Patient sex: M
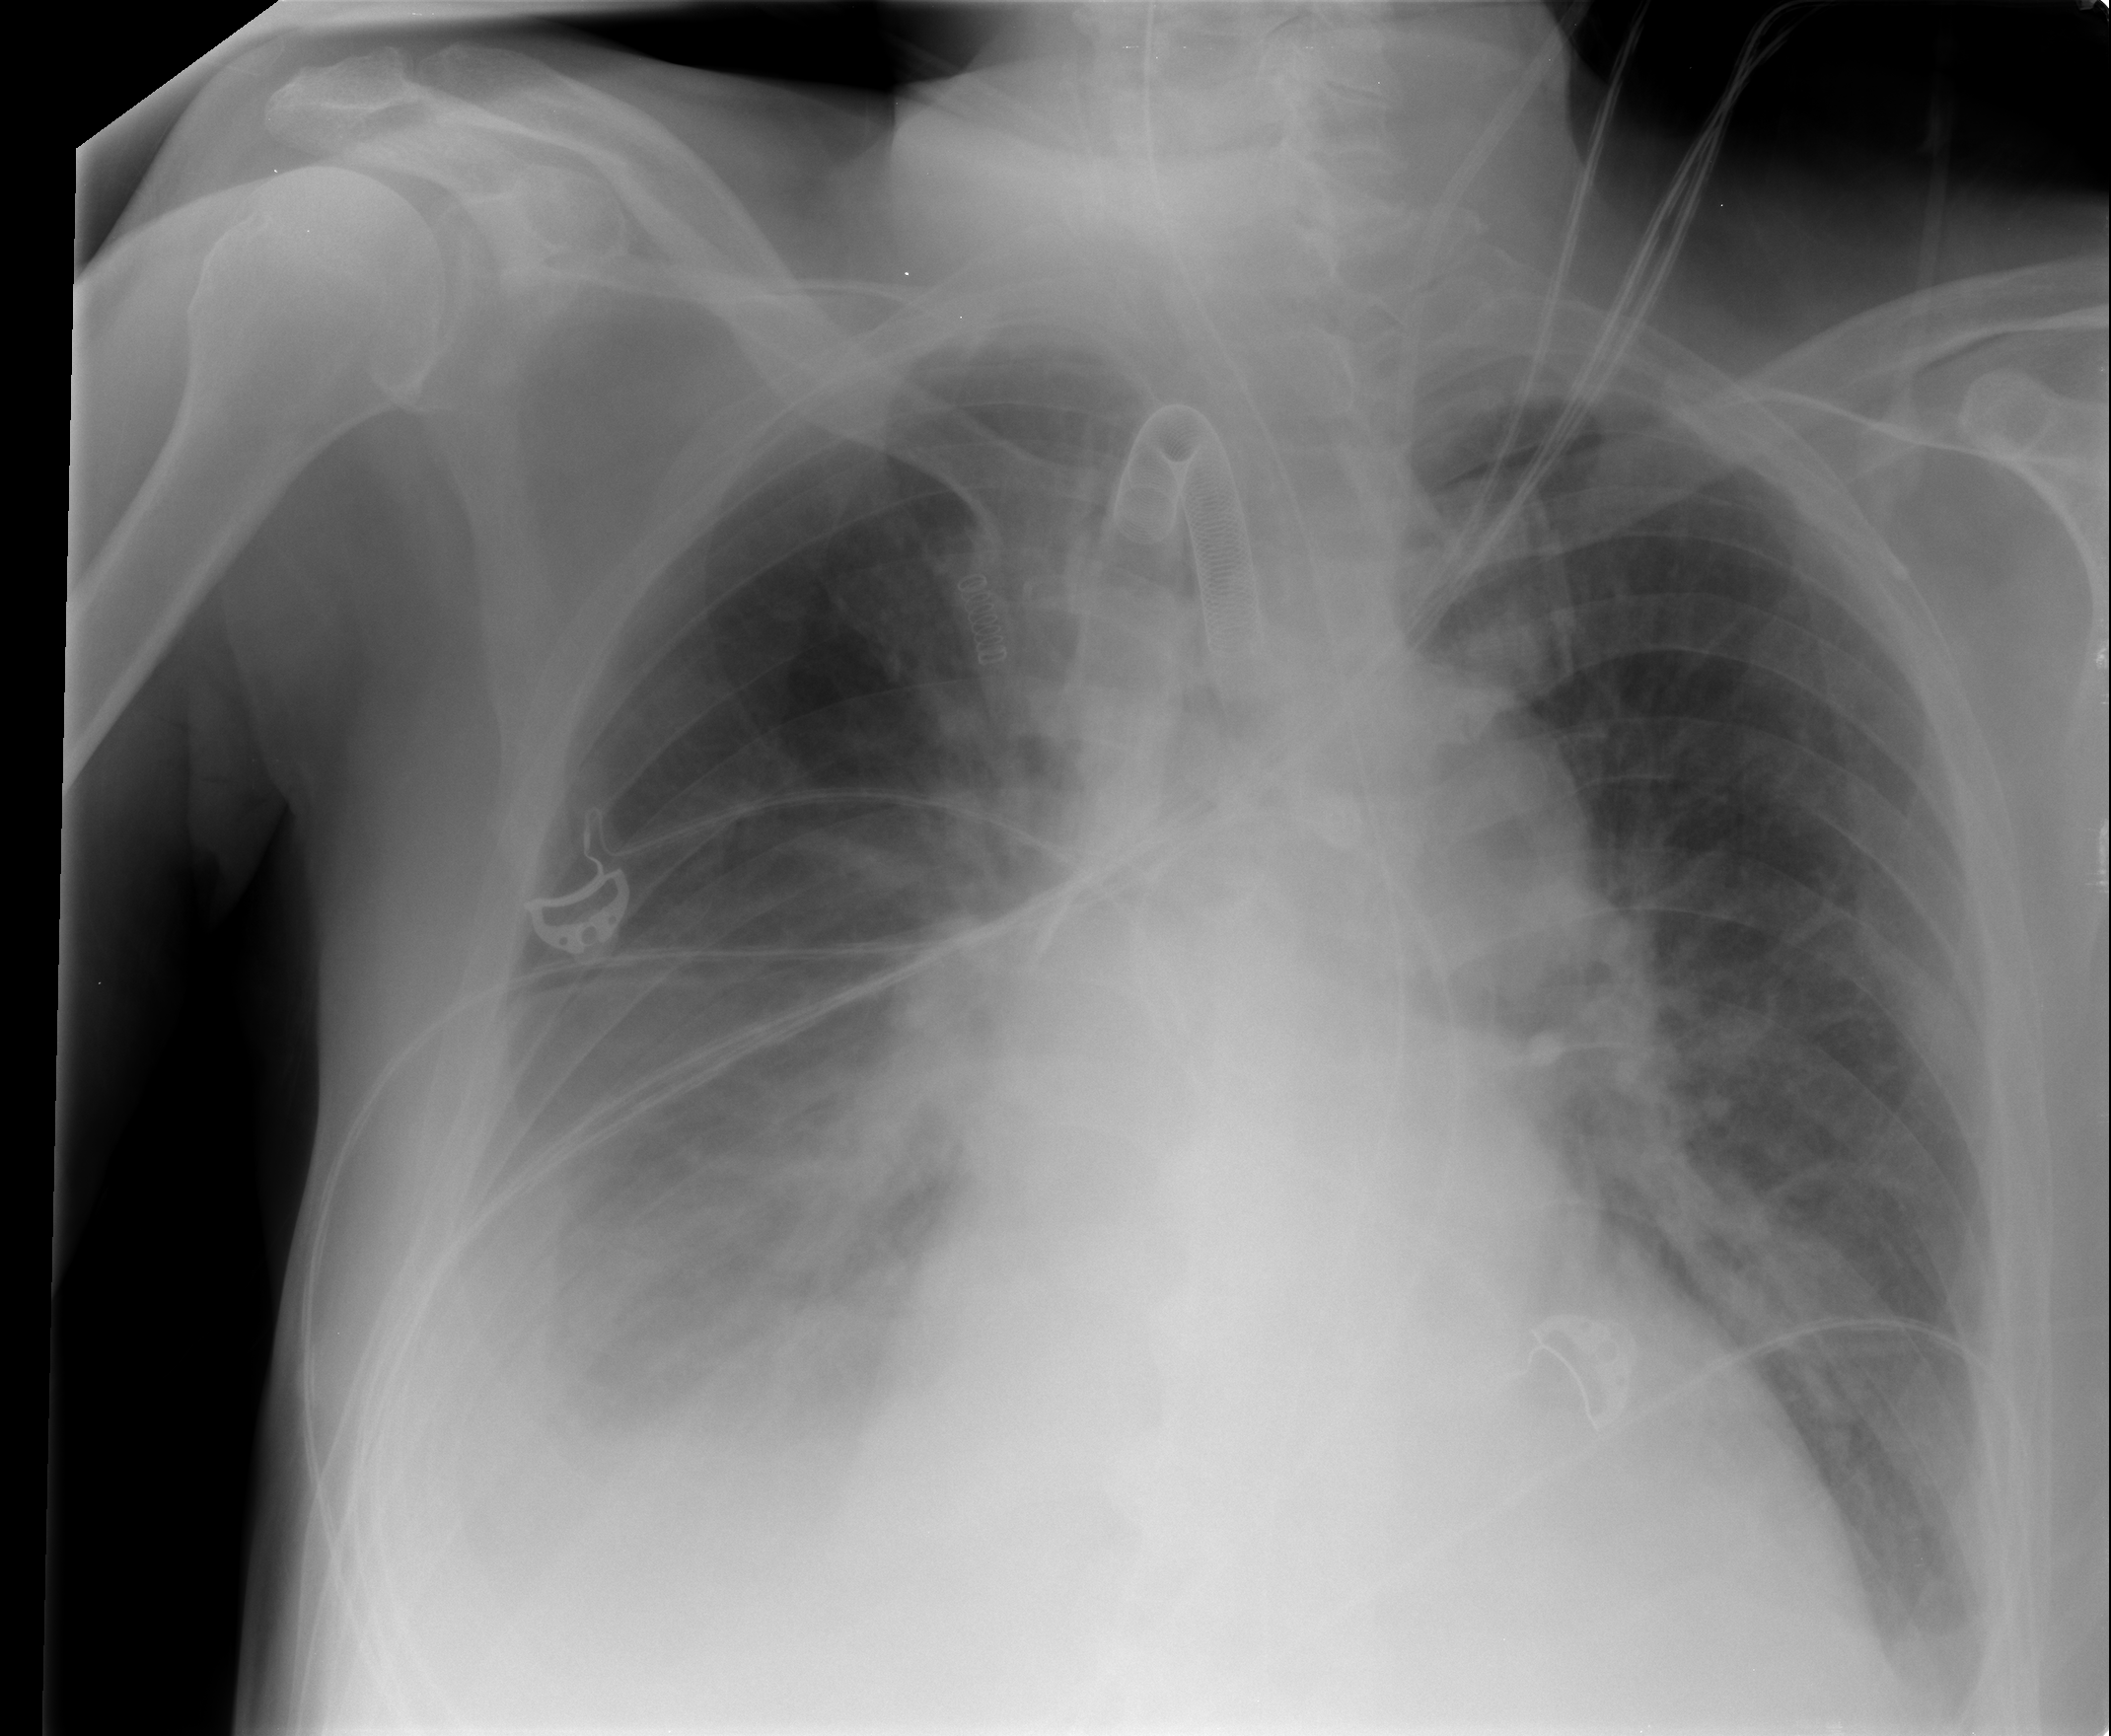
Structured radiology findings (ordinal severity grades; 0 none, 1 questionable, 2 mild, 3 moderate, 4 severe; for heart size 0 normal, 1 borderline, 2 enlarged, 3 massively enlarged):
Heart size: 1
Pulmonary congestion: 2
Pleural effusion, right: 3
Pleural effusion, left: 1
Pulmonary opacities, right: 1
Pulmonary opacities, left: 0
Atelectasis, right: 2
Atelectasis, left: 0